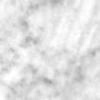
Label: no_change